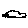
Label: cloud